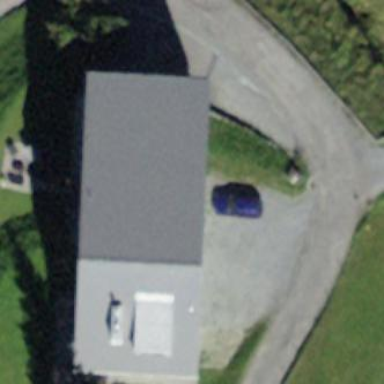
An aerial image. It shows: Building with tile roof.